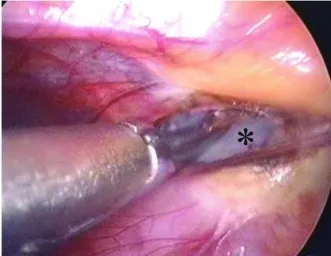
Intraoperative view of the same patient shown in Fig 1. (b) The right side of the mediastinum. Dissection of the mediastinum. The layer of the dissection was just above the pericardium.
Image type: medical_photograph (other_medical_photograph)